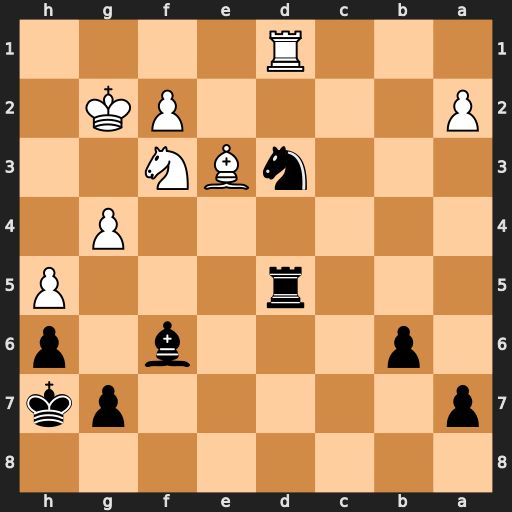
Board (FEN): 8/p5pk/1p3b1p/3r3P/6P1/3nBN2/P4PK1/3R4
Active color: b
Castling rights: -
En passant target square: -
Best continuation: Nf4+ Bxf4 Rxd1